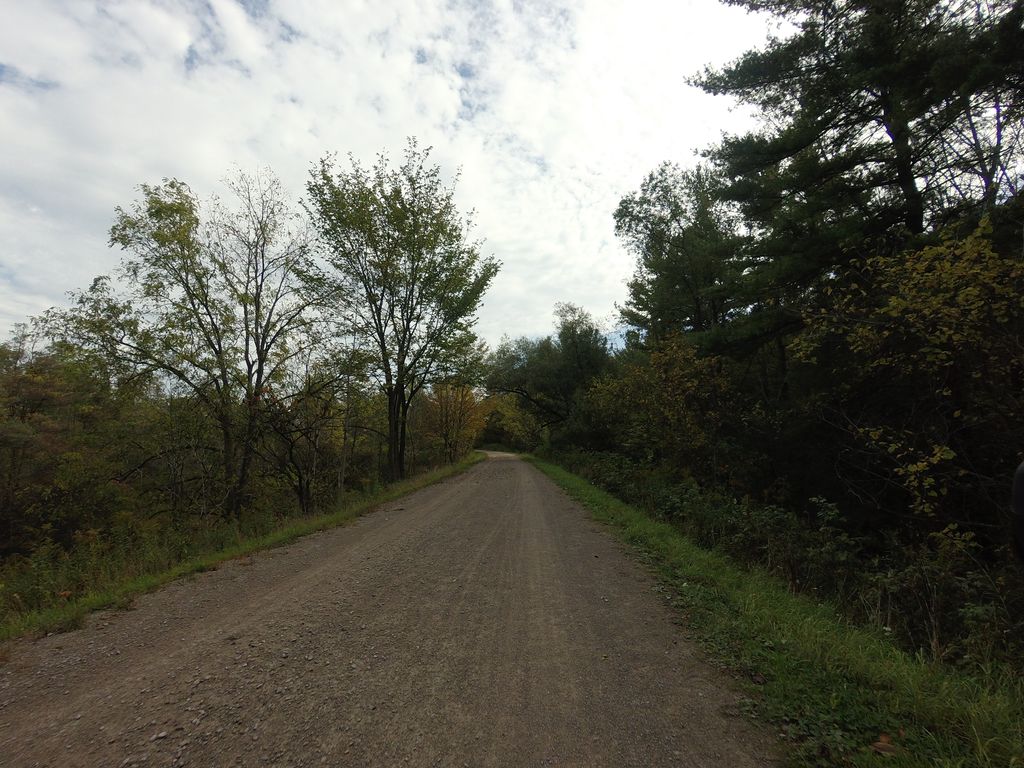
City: hamilton